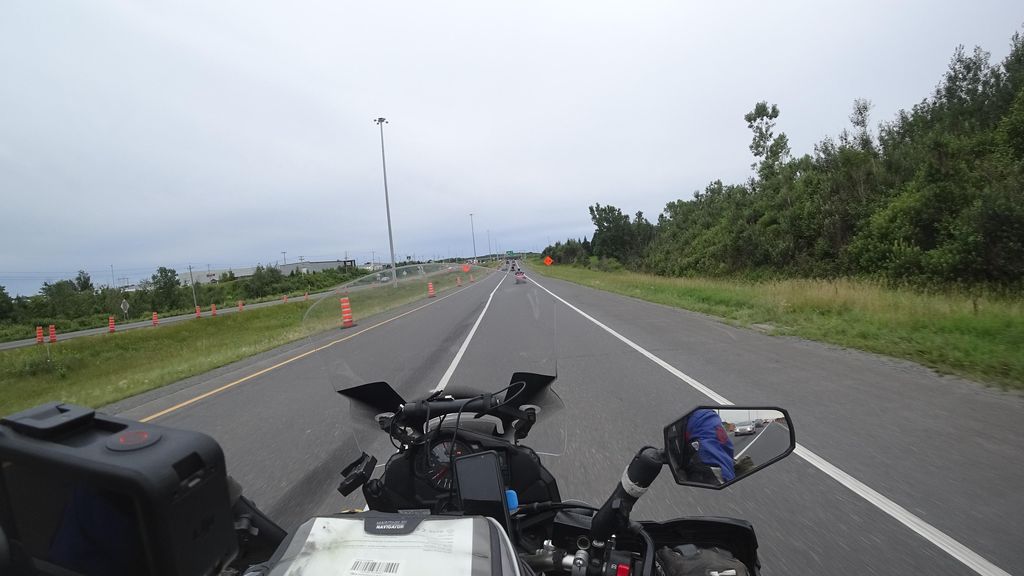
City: quebec_city